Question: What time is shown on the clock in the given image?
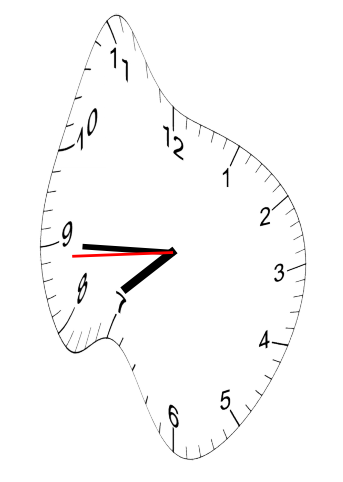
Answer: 07:44:44